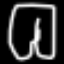
Label: pants